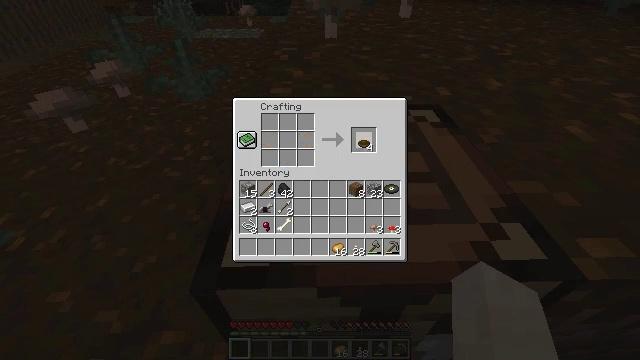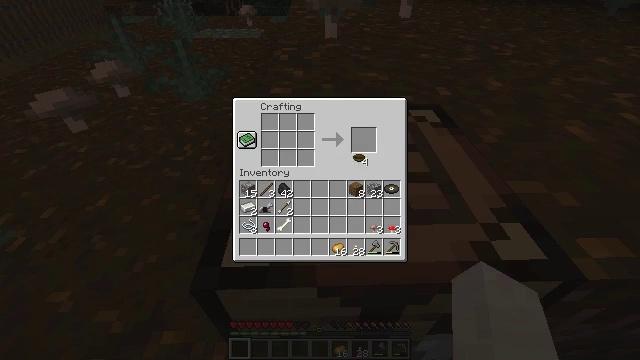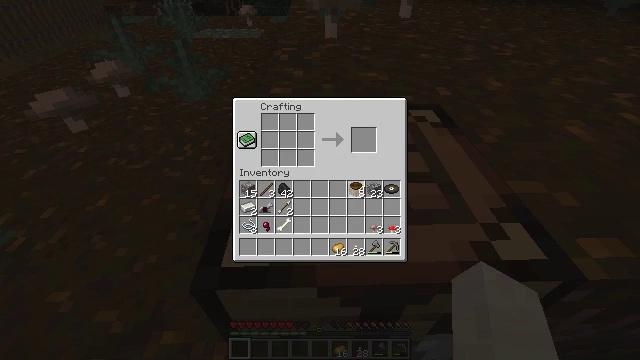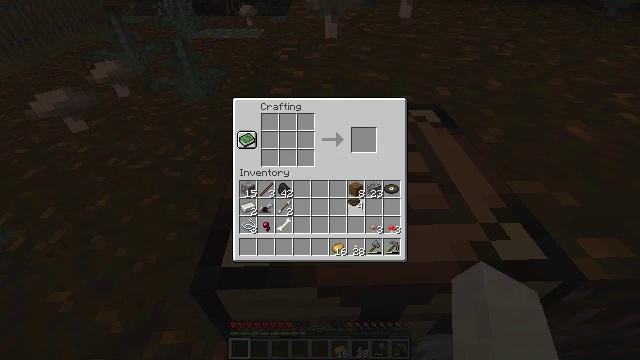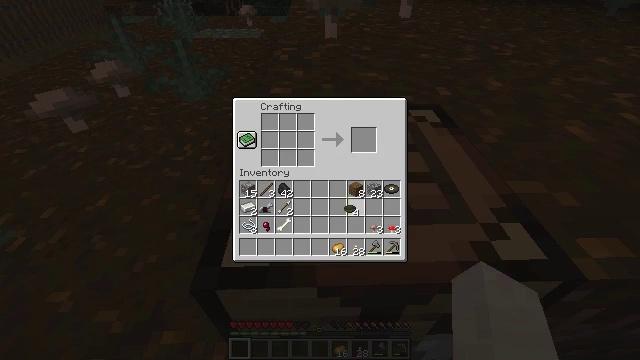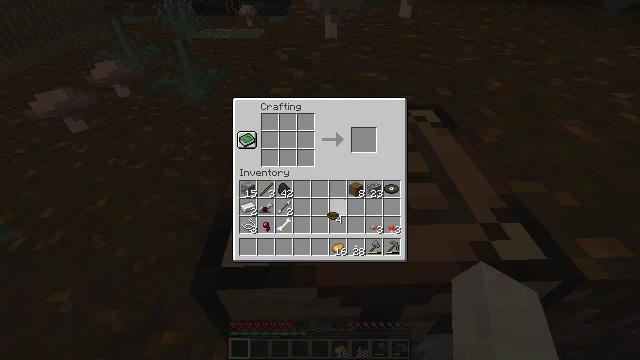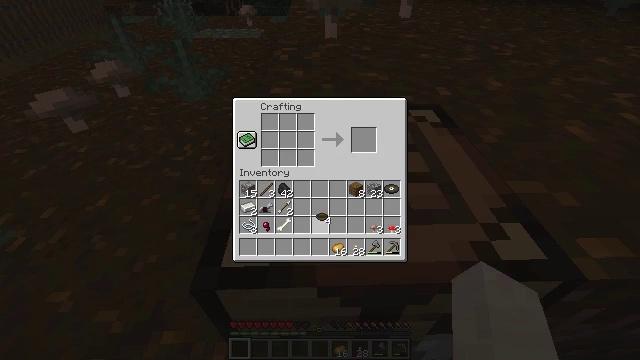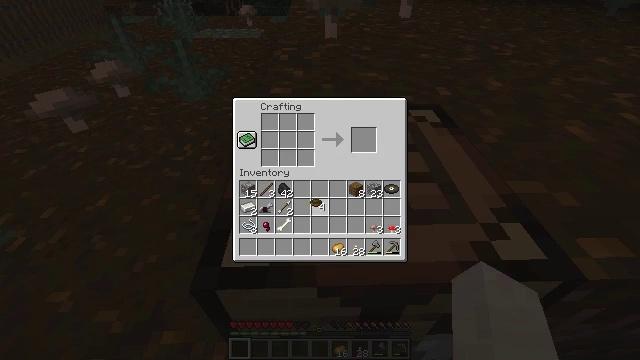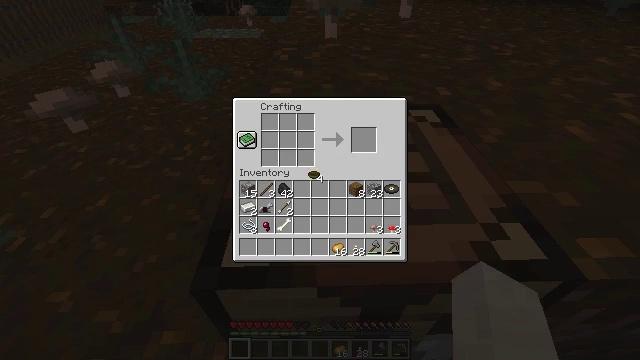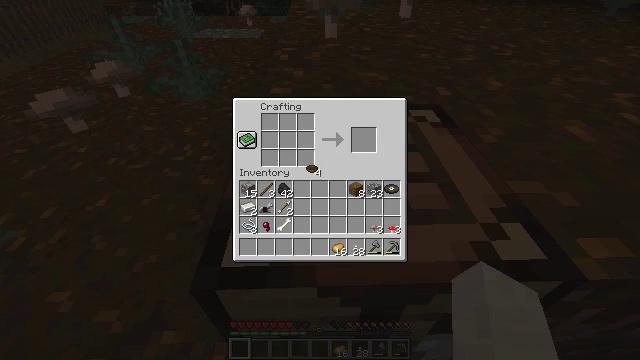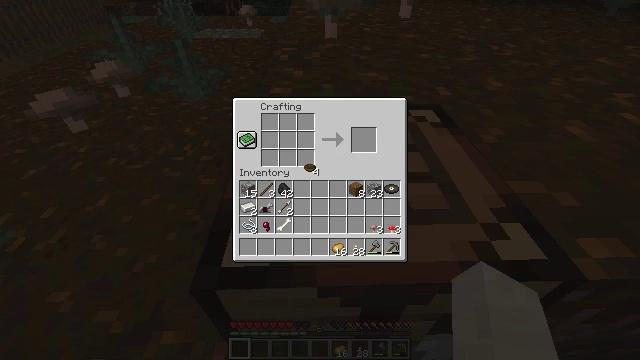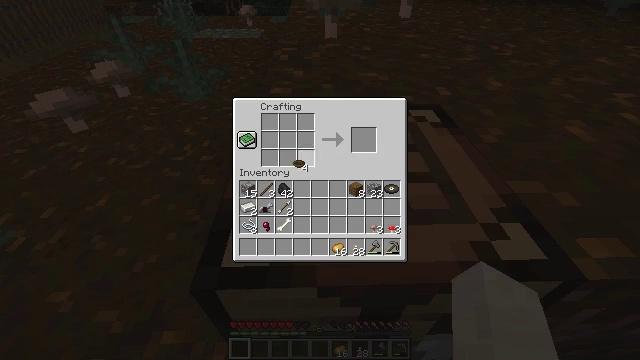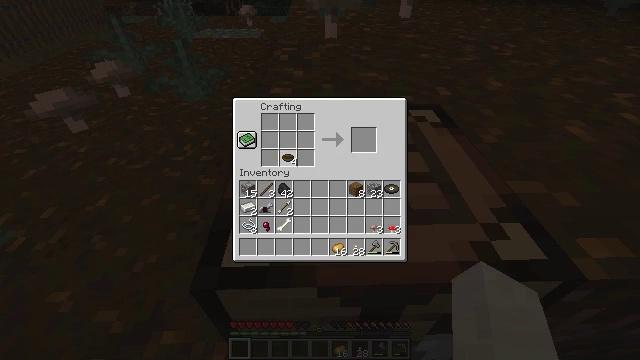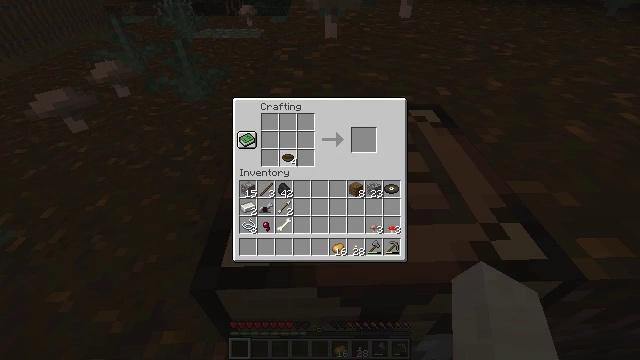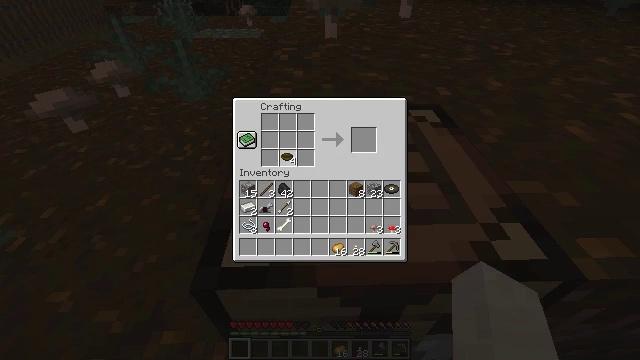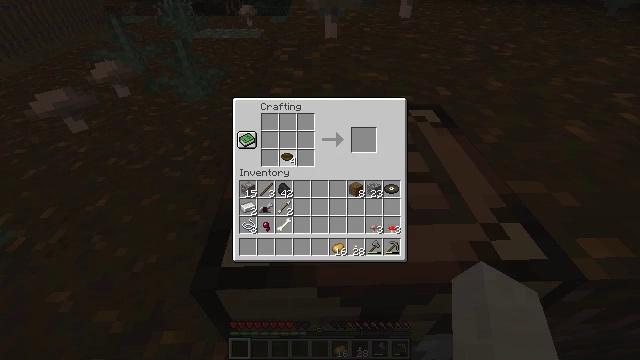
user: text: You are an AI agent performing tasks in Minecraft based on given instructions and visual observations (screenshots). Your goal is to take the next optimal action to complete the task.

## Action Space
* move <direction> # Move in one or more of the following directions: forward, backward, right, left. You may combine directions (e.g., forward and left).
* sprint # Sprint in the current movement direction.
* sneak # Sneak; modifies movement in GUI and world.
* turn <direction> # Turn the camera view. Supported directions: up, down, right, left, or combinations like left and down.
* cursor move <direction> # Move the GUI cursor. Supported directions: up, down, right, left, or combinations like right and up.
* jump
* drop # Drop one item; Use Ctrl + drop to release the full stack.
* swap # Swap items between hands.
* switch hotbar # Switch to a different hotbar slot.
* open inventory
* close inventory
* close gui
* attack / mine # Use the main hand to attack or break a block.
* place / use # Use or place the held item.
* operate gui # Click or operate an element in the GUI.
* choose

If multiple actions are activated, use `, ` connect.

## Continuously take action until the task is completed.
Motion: motion action
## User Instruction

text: Make mushroom stew in the crafting table.
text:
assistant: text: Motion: cursor move down, open gui
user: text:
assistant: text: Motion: cursor move down
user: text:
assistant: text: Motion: cursor move down
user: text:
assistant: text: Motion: cursor move down
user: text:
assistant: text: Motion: cursor move left and down
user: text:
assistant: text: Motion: cursor move left
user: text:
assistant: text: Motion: cursor move up
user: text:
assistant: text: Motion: cursor move up
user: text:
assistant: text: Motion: no_op
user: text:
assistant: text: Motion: no_op
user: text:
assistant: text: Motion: cursor move left
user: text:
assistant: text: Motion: cursor move left
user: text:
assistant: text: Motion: no_op
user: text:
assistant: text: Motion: no_op
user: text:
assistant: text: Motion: no_op
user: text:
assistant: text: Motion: no_op
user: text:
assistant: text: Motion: no_op
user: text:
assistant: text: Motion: no_op
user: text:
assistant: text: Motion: no_op
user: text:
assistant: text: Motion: no_op
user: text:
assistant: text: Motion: no_op
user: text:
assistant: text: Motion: no_op
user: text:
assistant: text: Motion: no_op
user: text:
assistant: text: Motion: no_op
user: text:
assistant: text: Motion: no_op
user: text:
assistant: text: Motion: no_op
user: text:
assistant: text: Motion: no_op
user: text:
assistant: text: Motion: no_op
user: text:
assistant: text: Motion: no_op
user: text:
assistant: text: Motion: no_op